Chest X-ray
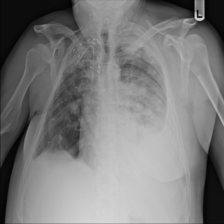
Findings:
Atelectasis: negative
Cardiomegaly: negative
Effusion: positive
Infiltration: positive
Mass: positive
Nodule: positive
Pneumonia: negative
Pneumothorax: negative
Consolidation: negative
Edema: negative
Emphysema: negative
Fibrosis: negative
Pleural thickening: positive
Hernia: negative